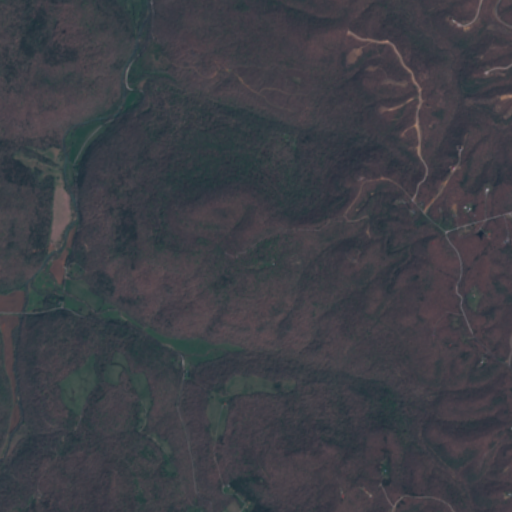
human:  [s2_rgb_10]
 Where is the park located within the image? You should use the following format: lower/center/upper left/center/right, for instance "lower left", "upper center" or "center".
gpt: The park is located in the center left of the image.
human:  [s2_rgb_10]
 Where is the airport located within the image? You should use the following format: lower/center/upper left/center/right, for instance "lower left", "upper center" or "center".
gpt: There is no airport in the image.